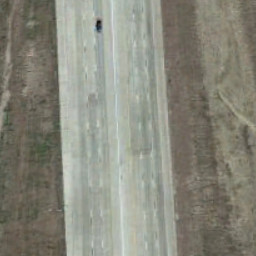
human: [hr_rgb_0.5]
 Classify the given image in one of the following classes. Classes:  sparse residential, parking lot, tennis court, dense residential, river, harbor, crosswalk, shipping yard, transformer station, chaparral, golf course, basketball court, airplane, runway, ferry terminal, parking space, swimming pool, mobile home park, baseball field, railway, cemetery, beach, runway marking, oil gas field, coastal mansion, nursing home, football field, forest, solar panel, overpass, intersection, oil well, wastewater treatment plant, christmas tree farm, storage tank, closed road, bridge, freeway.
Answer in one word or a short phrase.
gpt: freeway